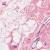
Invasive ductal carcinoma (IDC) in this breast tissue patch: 0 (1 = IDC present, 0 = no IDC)